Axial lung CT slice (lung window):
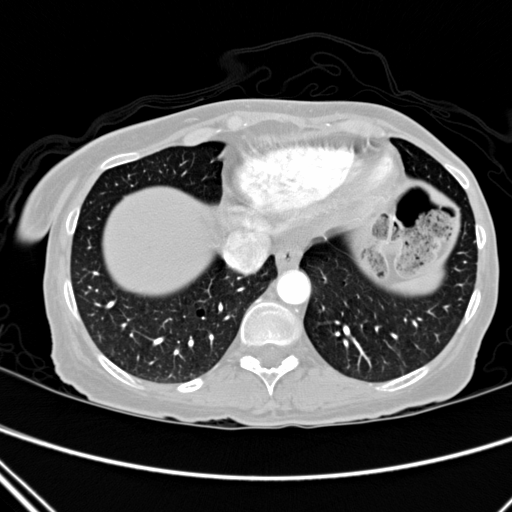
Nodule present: no